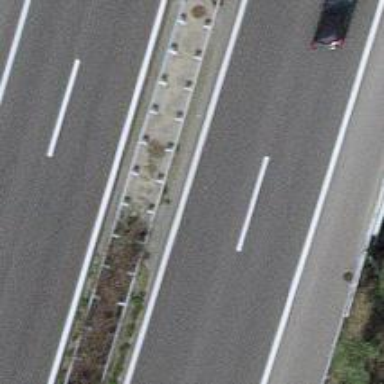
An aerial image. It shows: Motorway.